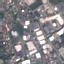
Label: Industrial